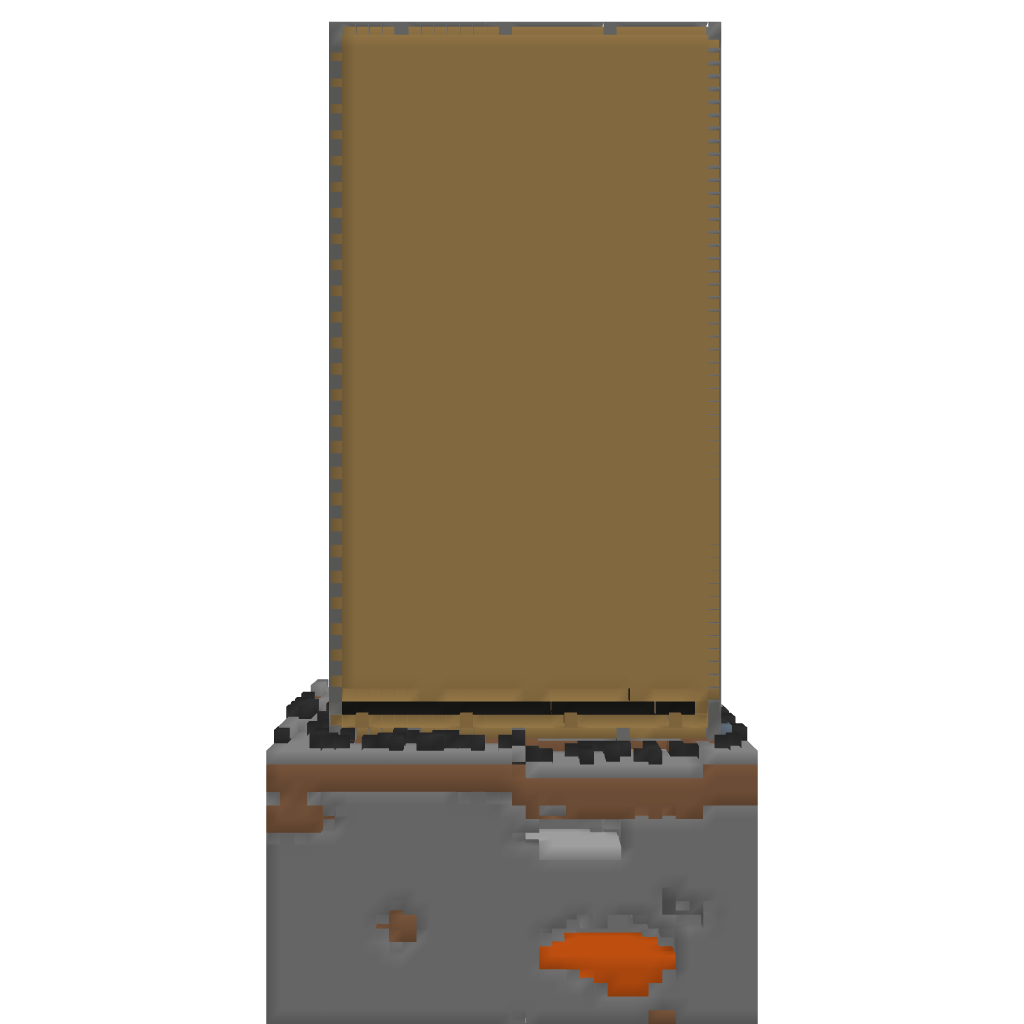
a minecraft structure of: A very big house with trap!